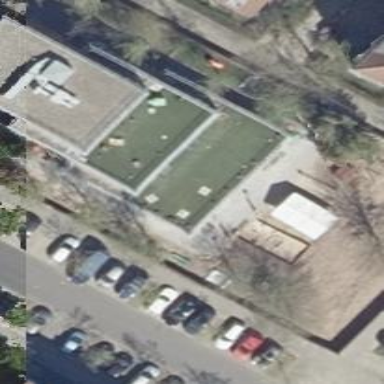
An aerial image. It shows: Kindergarten surrounded by fence.